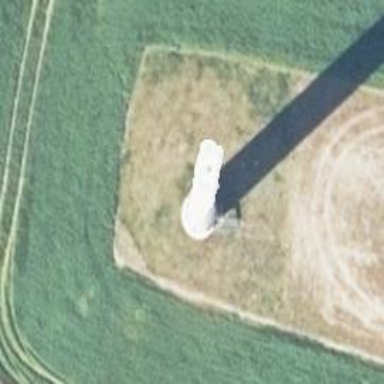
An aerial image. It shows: Wind generator with wind turbine manufactured by Vestas.